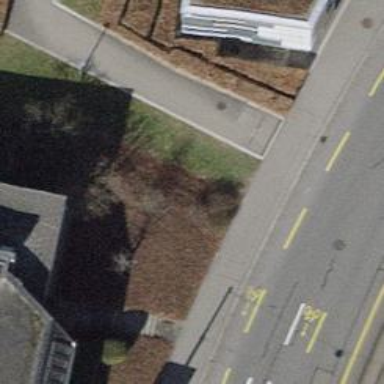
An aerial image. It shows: Double cycle barrier.